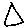
Label: triangle